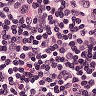
Metastatic tissue present: no